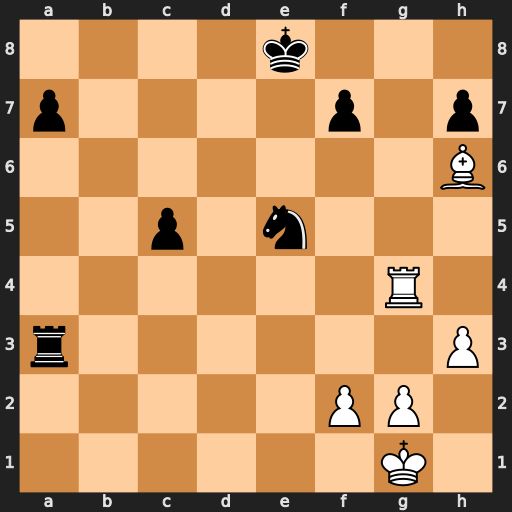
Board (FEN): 4k3/p4p1p/7B/2p1n3/6R1/r6P/5PP1/6K1
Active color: w
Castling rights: -
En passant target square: -
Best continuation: Re4 f6 f4 Kd7 fxe5